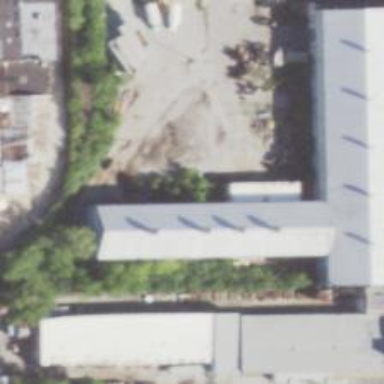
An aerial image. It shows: Industrial building.